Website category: sports
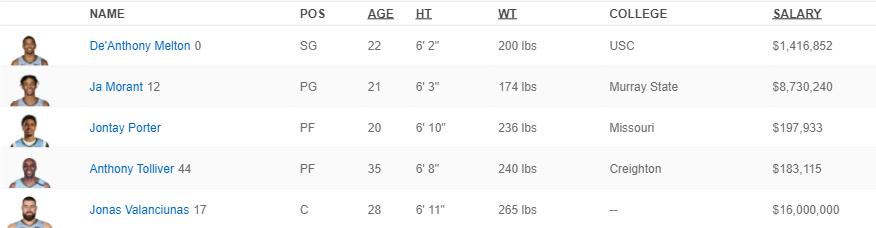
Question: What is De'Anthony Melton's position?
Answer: SG

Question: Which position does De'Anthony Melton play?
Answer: SG

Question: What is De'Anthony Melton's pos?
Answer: SG

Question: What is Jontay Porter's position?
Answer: PF

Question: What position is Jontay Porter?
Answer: PF

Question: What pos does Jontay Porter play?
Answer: PF

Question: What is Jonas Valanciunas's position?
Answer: C

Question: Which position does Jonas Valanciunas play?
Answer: C

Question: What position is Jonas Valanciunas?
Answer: C

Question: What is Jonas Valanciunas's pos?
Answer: C

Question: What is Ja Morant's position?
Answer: PG

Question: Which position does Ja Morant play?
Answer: PG

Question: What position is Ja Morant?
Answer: PG

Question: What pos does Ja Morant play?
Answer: PG

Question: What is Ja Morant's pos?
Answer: PG

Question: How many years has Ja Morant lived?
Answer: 21

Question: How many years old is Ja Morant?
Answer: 21

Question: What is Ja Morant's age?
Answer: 21

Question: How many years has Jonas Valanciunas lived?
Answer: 28

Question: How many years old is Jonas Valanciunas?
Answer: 28

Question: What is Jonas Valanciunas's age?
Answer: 28

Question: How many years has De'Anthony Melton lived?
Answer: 22

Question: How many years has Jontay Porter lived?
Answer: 20

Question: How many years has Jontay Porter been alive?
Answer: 20

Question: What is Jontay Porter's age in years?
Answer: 20

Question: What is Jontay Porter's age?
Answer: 20

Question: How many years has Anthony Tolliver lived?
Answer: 35

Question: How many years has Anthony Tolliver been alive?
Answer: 35

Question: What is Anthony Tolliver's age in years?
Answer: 35

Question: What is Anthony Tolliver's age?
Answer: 35

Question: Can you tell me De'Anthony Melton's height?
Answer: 6' 2"

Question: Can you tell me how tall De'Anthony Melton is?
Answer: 6' 2"

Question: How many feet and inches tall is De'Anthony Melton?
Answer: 6' 2"

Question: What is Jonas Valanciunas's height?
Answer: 6' 11"

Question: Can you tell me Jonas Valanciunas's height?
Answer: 6' 11"

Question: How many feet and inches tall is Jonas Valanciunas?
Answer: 6' 11"

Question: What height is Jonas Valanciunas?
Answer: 6' 11"

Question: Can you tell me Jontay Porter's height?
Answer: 6' 10"

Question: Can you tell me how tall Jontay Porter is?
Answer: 6' 10"

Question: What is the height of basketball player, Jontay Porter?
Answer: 6' 10"

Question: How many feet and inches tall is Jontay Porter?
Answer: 6' 10"

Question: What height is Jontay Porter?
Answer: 6' 10"

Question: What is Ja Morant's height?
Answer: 6' 3"

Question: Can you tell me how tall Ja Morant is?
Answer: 6' 3"

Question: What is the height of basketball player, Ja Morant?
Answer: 6' 3"

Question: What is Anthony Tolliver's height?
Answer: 6' 8"

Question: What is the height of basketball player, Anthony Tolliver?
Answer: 6' 8"

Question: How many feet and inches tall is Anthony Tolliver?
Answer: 6' 8"

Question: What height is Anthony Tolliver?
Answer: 6' 8"

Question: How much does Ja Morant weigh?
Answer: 174 lbs

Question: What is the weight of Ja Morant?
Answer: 174 lbs

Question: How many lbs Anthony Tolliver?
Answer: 240 lbs

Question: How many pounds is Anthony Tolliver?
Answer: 240 lbs

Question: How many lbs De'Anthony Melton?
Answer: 200 lbs

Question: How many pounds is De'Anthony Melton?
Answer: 200 lbs

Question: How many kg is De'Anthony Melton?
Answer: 200 lbs

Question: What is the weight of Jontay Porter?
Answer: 236 lbs

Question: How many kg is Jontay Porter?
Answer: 236 lbs

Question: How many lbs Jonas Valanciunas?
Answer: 265 lbs

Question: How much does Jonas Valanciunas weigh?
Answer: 265 lbs

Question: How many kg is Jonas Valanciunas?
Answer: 265 lbs

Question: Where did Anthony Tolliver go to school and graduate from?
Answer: Creighton

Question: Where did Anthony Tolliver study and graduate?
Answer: Creighton

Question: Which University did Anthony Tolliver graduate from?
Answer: Creighton